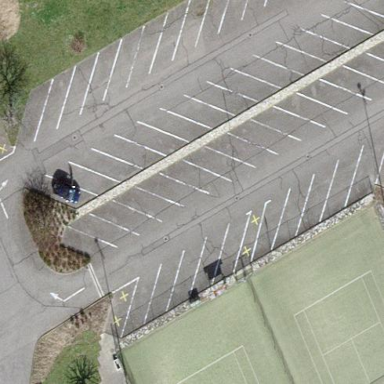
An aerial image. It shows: Parking area with asphalt surface.